Question: I have this Html (xml form) result in my program

All I want is get info from this source(director - music .....)
is there any way to grouping text like 1 and 2 in picture with c# ?
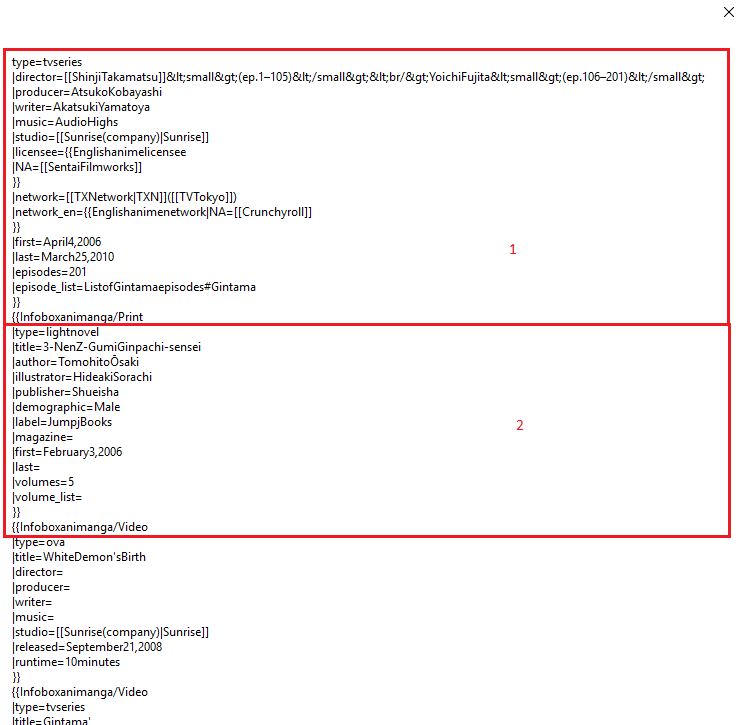
Answer: The quickest option you have is to use .Split. First I will split the entire source with the character { (this will give you your sections) and then I will .Split again each one of those sections with the character | From there you only need to parse what you need, you'll end up with an array of Name=Values.
Something like this will help:
'''
var blocks = YourVariableHoldingSource.Split('{')
foreach(var block in blocks){
var details = blocks.Split('|')
foreach(var data in details){
MessageBox.Show(data);
}
}
'''